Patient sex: M
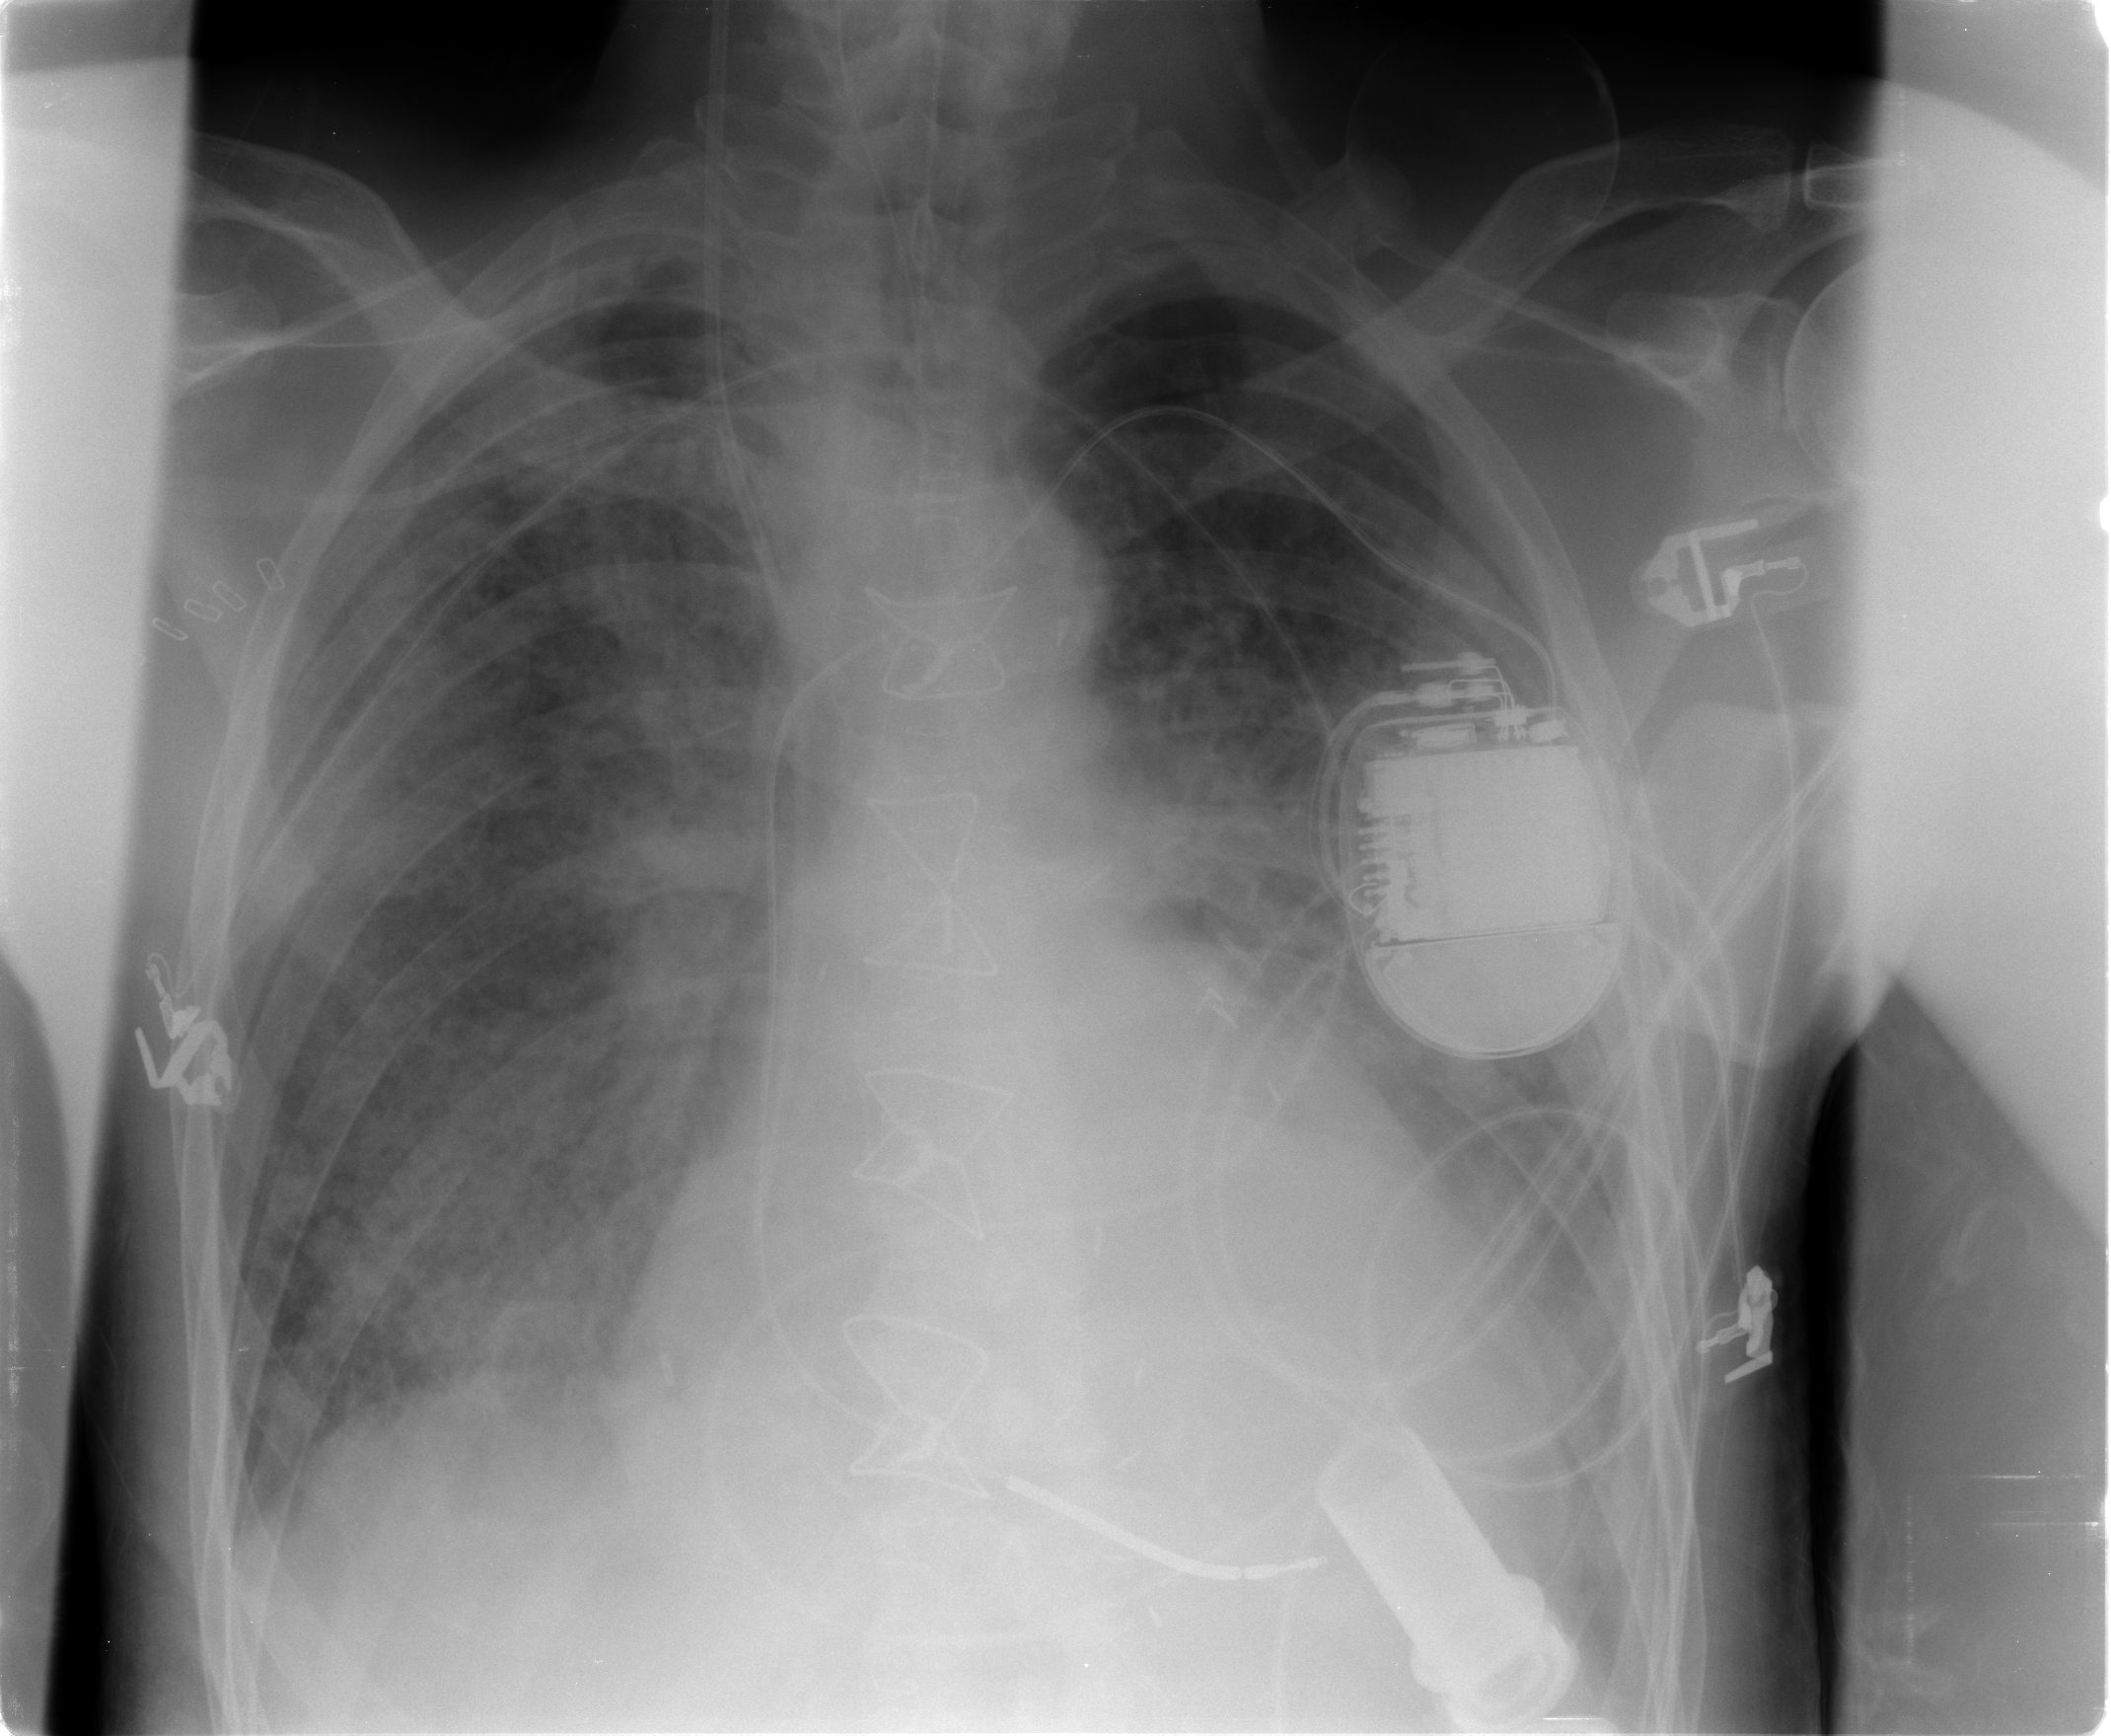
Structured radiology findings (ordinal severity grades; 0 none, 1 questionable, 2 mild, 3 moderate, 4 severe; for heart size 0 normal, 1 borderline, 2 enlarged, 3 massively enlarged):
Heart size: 2
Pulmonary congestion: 3
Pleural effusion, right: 0
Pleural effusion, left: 0
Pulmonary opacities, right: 4
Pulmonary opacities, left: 4
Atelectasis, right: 3
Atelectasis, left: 3